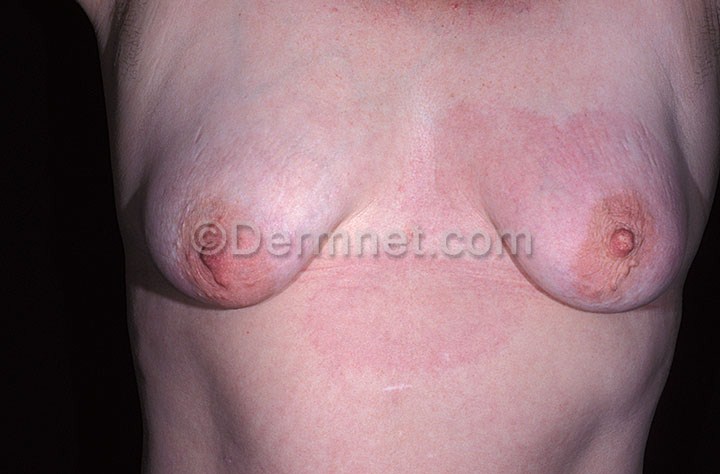
Disease: Scabies Lyme Disease and other Infestations and Bites